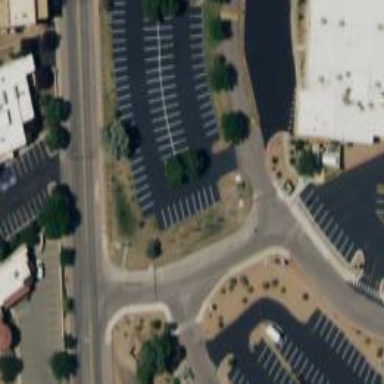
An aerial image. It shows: Solid stop line on the road marking.